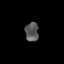
Tissue: prostate
Cell type: T cells
Senescence score: 0.3033
Nuclear area (px): 245
Mean DAPI intensity: 90.596